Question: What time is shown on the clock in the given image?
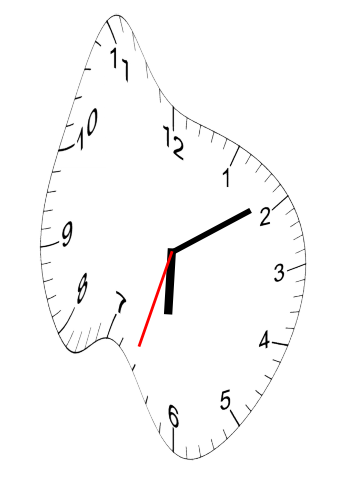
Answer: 06:09:33